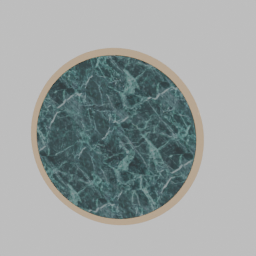
Label: furniture